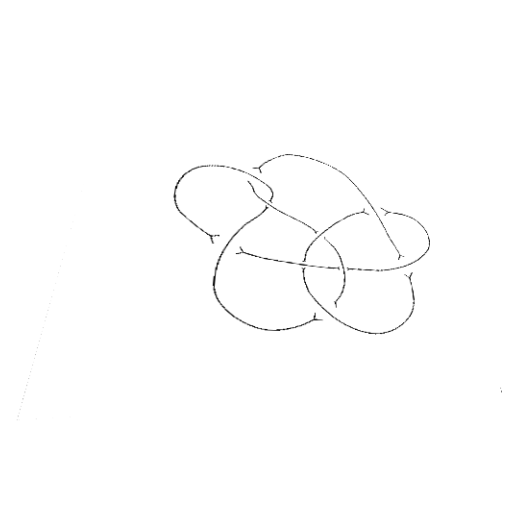
Crossing number: 9